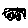
Label: car